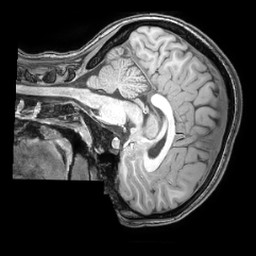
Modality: T1w
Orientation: sagittal
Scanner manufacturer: philips
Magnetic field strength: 3 T
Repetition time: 0.008 s
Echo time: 0.0035 s